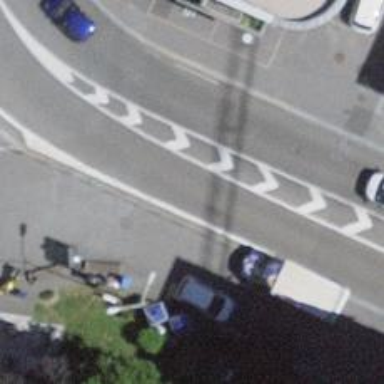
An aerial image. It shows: Bicycle rental service.